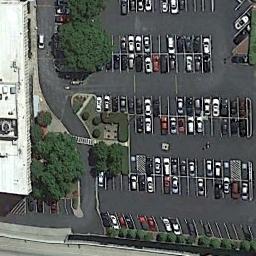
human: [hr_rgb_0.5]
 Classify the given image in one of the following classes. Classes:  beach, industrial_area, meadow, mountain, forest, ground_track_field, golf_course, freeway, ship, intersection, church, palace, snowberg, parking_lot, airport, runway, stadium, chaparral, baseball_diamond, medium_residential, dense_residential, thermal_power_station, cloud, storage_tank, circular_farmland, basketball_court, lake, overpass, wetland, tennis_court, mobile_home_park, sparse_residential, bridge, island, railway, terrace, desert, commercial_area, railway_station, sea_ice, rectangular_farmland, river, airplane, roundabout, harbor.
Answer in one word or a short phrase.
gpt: parking_lot